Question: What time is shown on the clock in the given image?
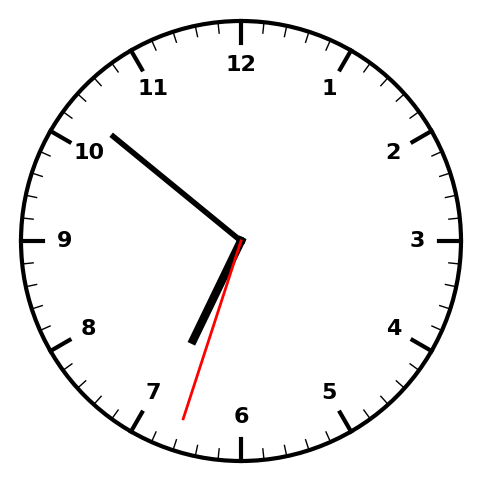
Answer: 06:51:33